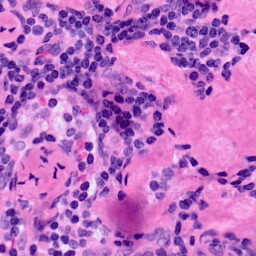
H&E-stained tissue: LymphNode